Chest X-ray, AP view. Patient: 52 years old, sex M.
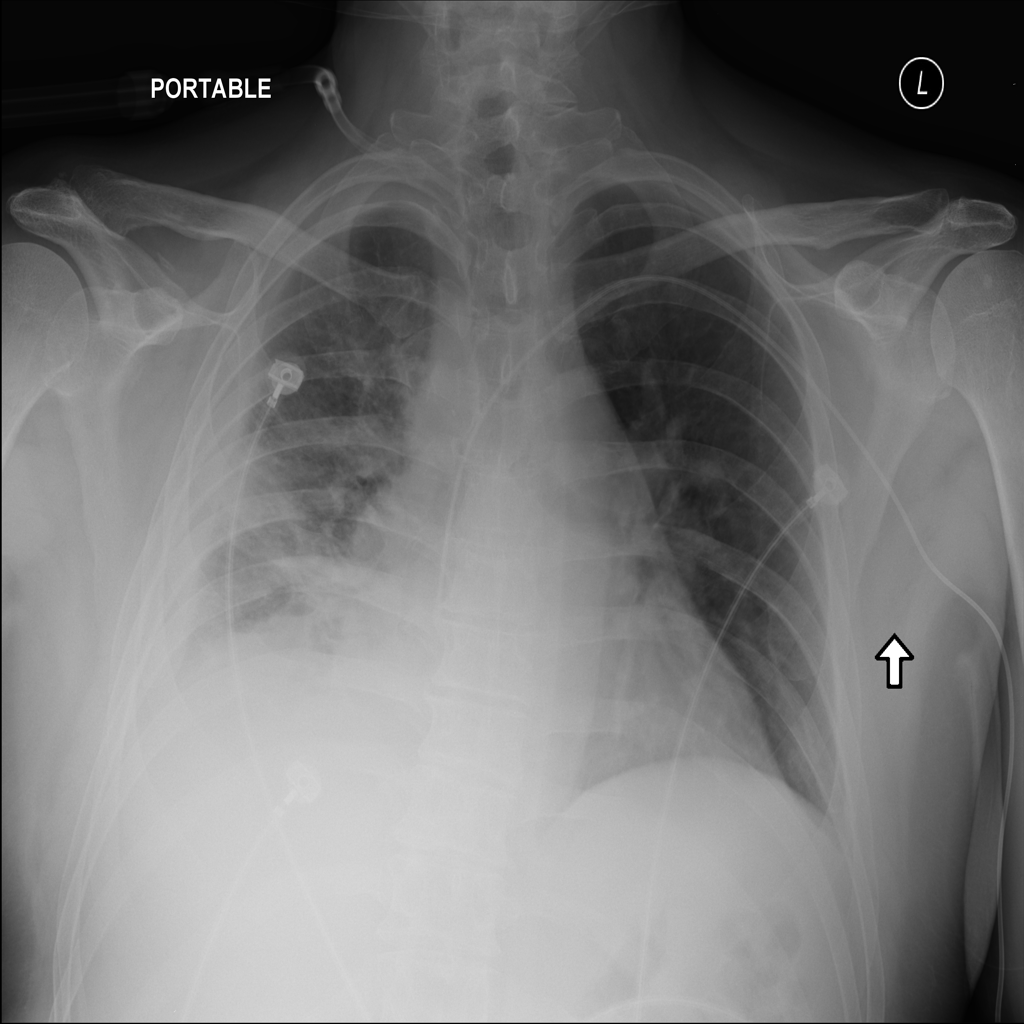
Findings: Pleural_Thickening